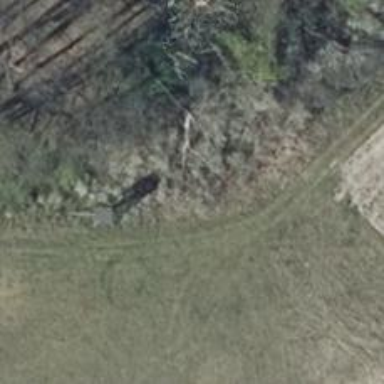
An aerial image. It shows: Hunting stand.